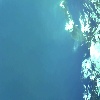
Label: water